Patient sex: M
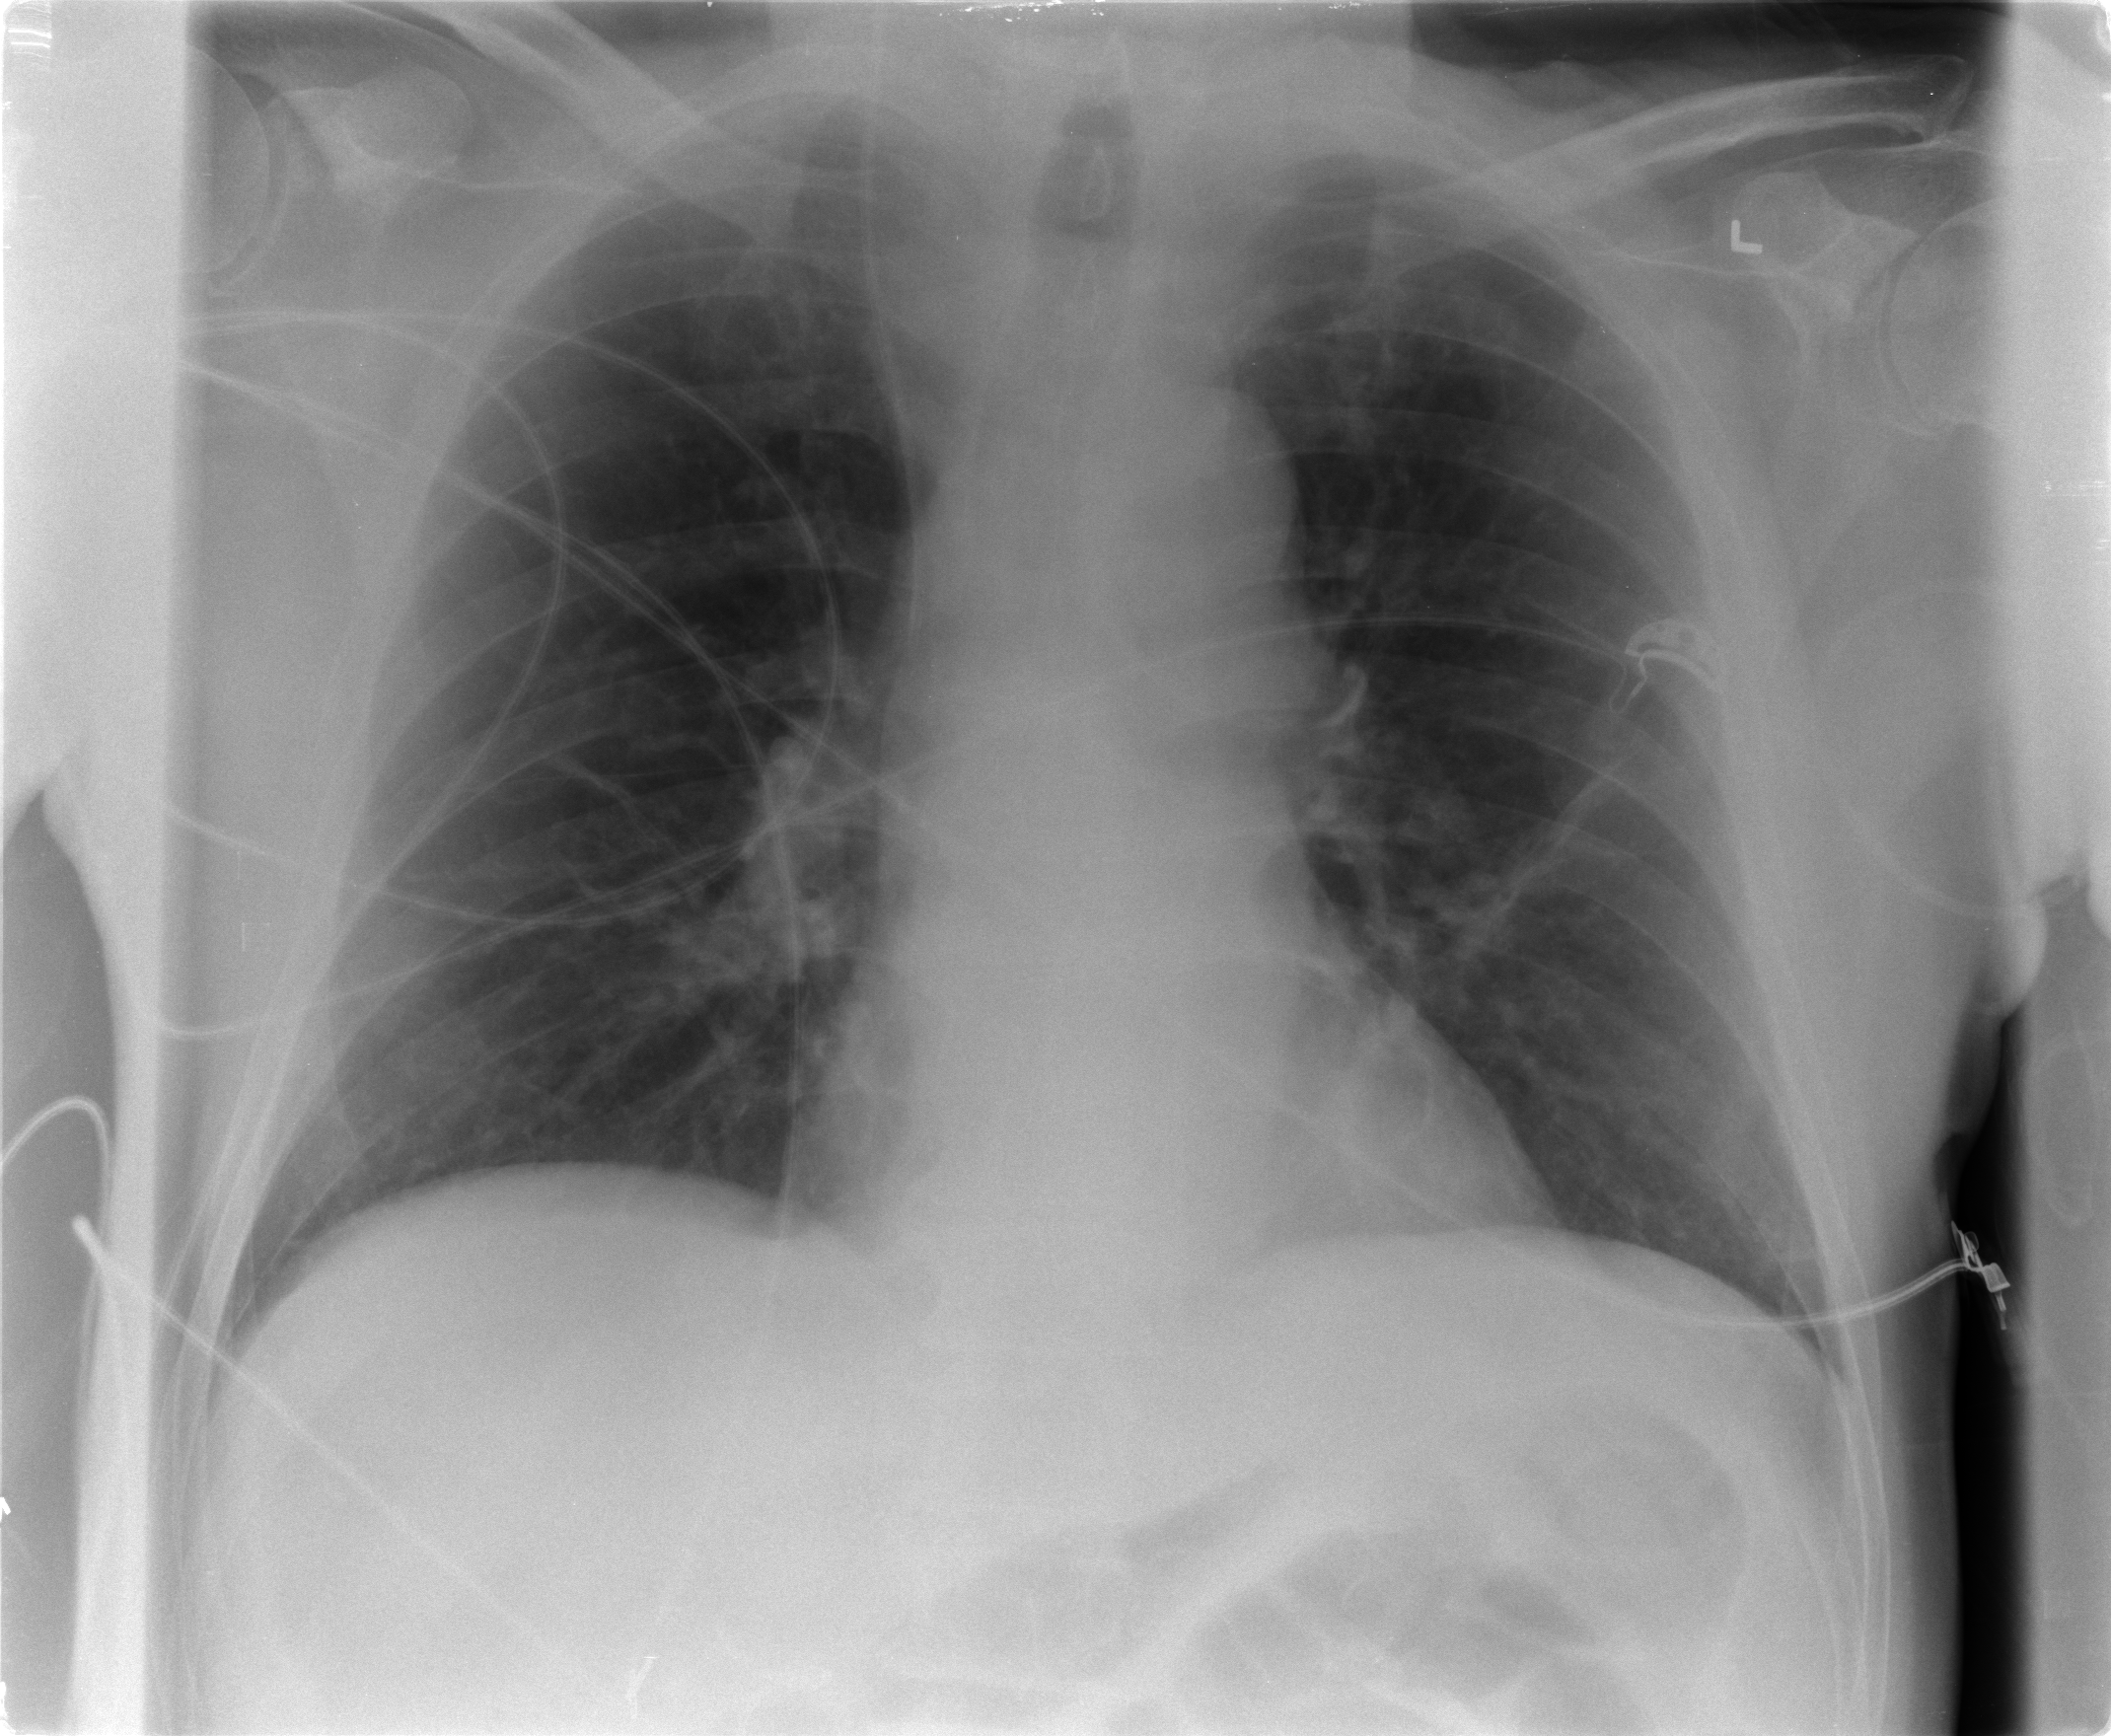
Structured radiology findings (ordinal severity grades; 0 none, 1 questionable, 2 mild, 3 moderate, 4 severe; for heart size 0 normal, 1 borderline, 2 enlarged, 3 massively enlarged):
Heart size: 0
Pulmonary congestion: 0
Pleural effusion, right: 0
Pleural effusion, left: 0
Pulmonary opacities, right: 0
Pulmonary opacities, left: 0
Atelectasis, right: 0
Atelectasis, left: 2